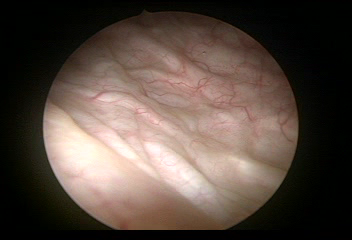
Modality: WLC
Class: Normal mucosa
Bladder cancer association: No